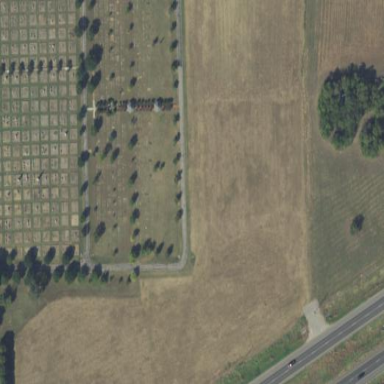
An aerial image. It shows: Cemetery.